Field crop: maize
Growth stage: 2
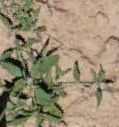
Species: atriplex